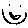
Label: smiley face